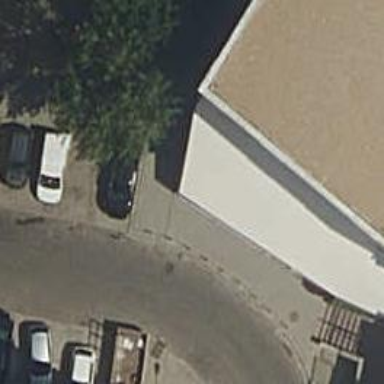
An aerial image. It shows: Bicycle parking area with wall loops.